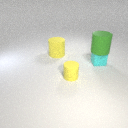
small cyan rubber cube to the right of small yellow rubber cylinder